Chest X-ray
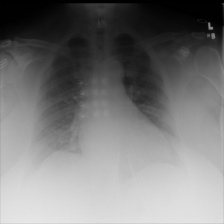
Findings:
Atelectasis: negative
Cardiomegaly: negative
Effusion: negative
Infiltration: negative
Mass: negative
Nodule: negative
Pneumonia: negative
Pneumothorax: negative
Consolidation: negative
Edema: negative
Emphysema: negative
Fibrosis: negative
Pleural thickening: negative
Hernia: negative